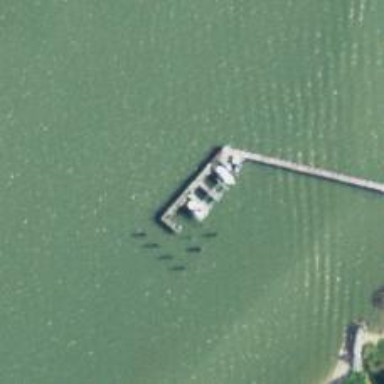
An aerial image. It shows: Man-made pier.